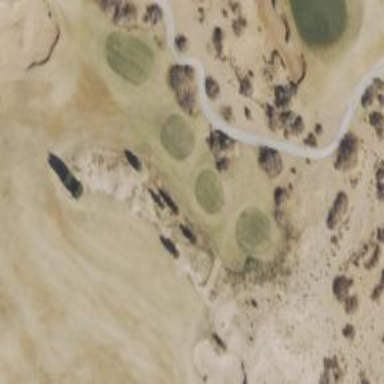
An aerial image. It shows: Grassy area designated as golf tee.